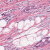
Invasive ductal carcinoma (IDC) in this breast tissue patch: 1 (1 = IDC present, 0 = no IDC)